七年级 · 立体几何学
某食品厂生产一种肉松卷.食品厂把盒子设计成长方体和圆柱体两种形状, 每种盒子各可装肉松卷 20 支, 数据如图所示(肉松卷的长和盒子的高度均为 $h$ ).求:

(1)两种盒子的空间利用率(空间利用率 $=\frac{\text { 实物体积 }}{\text { 包装盒体积 }}$.

(2)长方体盒子与圆柱体盒子的空间利用率之比(用含 $a, b, R, r$ 的代数式表示).
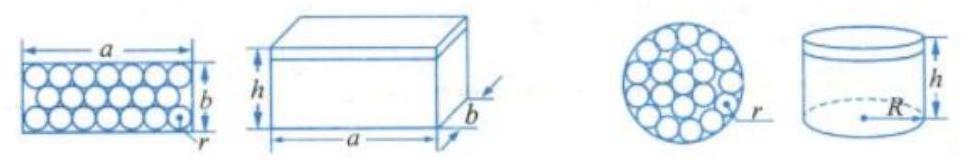
答案: 【答案】(1)长方体盒子的空间利用率是 $\frac{20 \pi r^{2}}{a b}$, 圆柱体盒子的空间利用率是 $\frac{20 r^{2}}{R^{2}}$

(2) $\frac{20 \pi r^{2}}{a b} \div \frac{20 r^{2}}{R^{2}}=\frac{\pi R^{2}}{a b}\left(\right.$ 结果也可以表示为 $\frac{\pi R^{2}}{14 r b}$ )

【解析】略